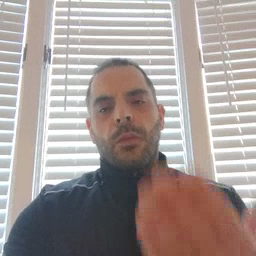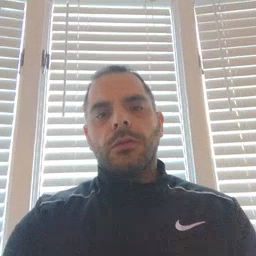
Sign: morning